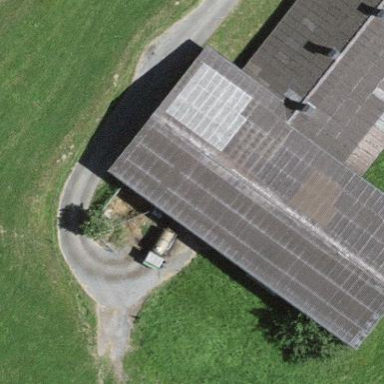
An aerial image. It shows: Rural barn.